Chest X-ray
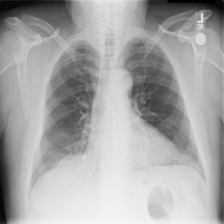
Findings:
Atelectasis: negative
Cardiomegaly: negative
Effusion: negative
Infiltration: negative
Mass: negative
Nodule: negative
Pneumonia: negative
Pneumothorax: negative
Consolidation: positive
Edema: negative
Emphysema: negative
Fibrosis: negative
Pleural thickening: negative
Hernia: negative